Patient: sex M, age 30
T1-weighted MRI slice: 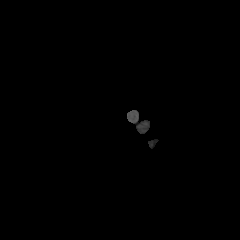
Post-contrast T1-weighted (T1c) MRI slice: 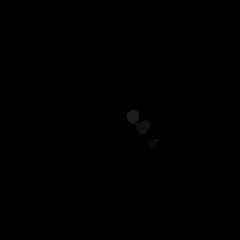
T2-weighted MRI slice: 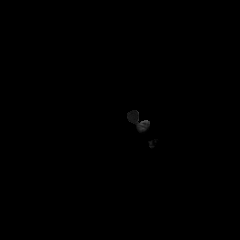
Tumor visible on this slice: no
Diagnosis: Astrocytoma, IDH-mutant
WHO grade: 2